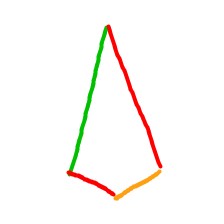
Shape: kite